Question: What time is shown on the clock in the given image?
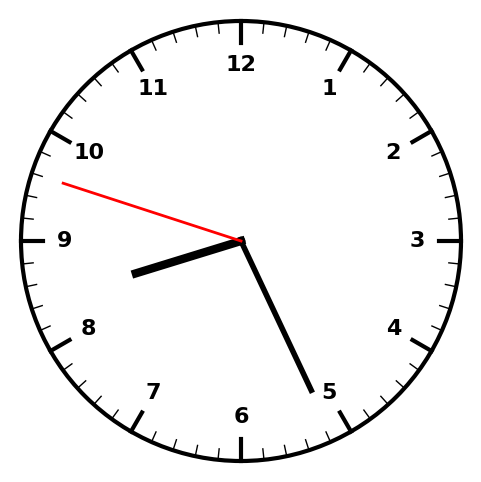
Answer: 08:25:48